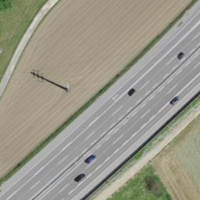
EUNIS habitat code: 57
Species observed at this site:
Hirundo rustica